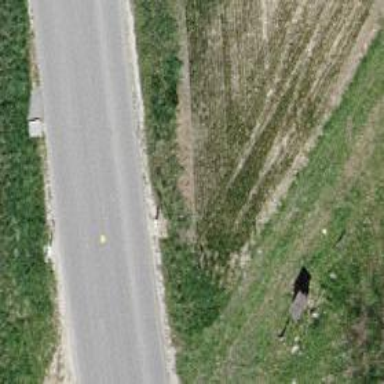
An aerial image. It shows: Tertiary road.